Field crop: tomato
Growth stage: 1
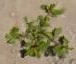
Species: portulaca